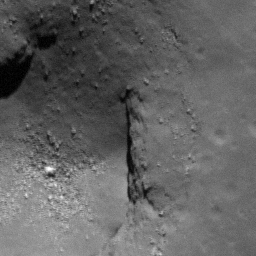
Pit: Mare Insularum Pit
Host crater: Mare Insularum
Host type: mare
Lunar coordinates: latitude 8.686, longitude 330.966